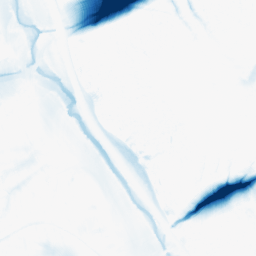
Category: morphological
Decomposition family: morphological_ellipse
Decomposition parameters: operation: closing
width: 50
height: 30
Upsampling method: sinc_hamming
Upsampling parameters: scale: 2
kernel_size: 16
Upsampling scale: 2